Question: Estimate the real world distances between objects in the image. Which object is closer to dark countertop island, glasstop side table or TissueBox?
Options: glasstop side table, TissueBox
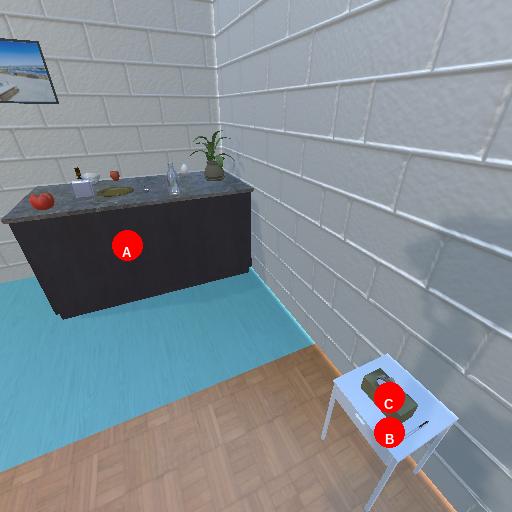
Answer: glasstop side table